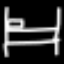
Label: bed